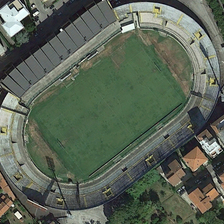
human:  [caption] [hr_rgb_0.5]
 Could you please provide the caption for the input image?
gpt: some buildings and green trees are near a stadium shaped like a ring runway .

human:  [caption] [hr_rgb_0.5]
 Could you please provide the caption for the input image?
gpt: some buildings and green trees are near a stadium shaped like a ring runway .

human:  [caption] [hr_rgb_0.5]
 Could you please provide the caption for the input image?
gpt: some buildings and green trees are near a stadium shaped like a ring runway .

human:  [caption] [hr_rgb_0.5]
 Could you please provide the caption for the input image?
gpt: some buildings and green trees are near a stadium shaped like a ring runway .

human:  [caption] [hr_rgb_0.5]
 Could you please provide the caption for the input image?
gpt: some buildings and green trees are near a stadium shaped like a ring runway .